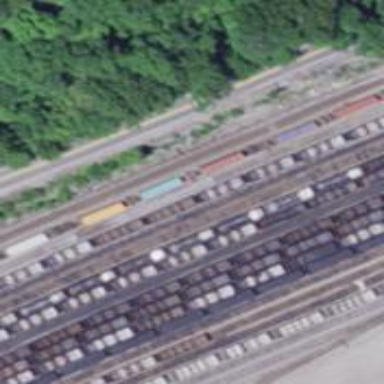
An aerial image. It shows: Railway yard in service.